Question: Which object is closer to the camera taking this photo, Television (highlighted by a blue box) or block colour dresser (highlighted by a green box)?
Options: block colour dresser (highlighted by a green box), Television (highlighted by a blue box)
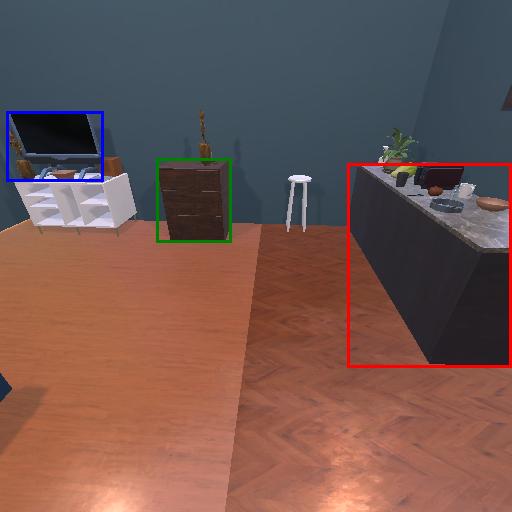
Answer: block colour dresser (highlighted by a green box)